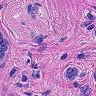
Metastatic tissue present: yes